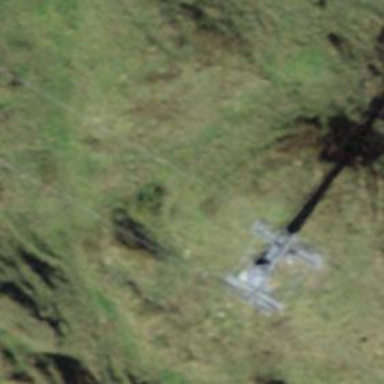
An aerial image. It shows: Pylon used for aerialway.